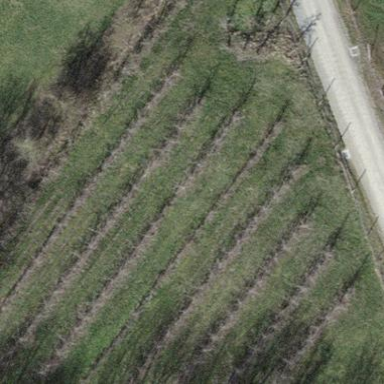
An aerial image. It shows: Orchard.